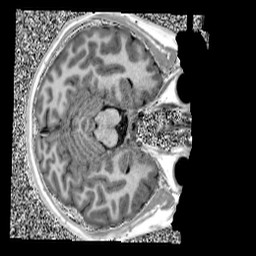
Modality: UNIT1
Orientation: axial
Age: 13
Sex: male
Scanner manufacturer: siemens
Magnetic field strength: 3 T
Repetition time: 4 s
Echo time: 0.00299 s